Interaction volume radius: 5 \u00c5
Interaction volume height: 15 \u00c5
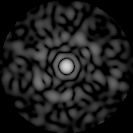
Disorder parameter: 0.8629